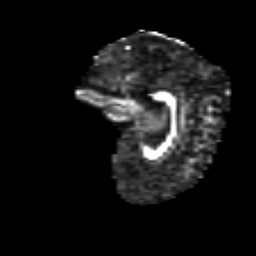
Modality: FA
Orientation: sagittal
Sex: male
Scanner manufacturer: siemens
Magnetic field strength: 3 T
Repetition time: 5 s
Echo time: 0.071 s